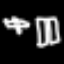
Label: airplane